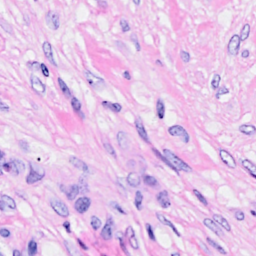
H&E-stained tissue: Breast